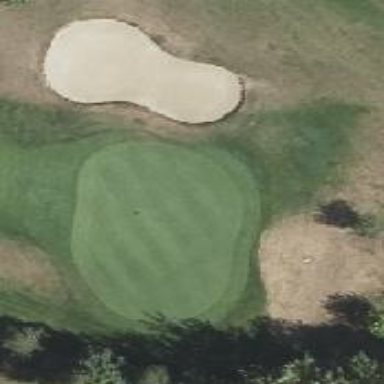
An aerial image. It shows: Golf green.